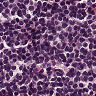
Metastatic tissue present: no